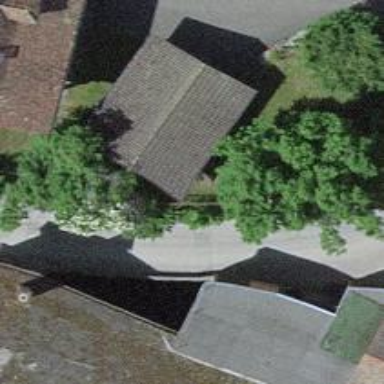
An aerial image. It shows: Garage building.